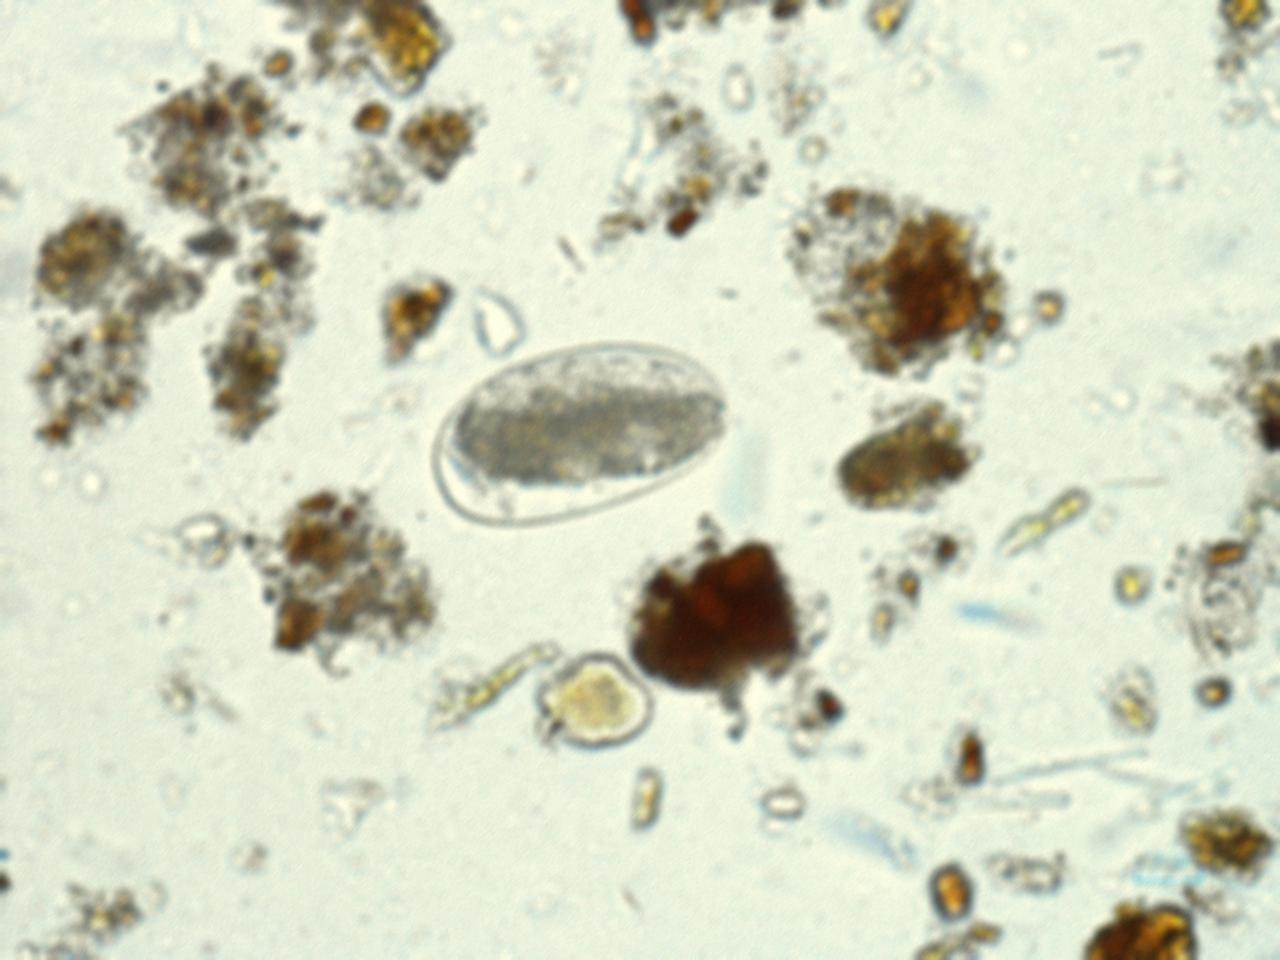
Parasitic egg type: Hookworm egg